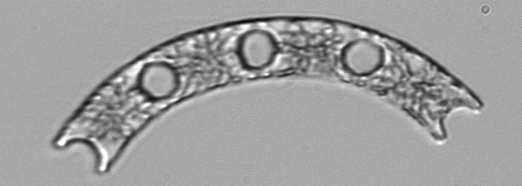
Label: Eucampia